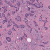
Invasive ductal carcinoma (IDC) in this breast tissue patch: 1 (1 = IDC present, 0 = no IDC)